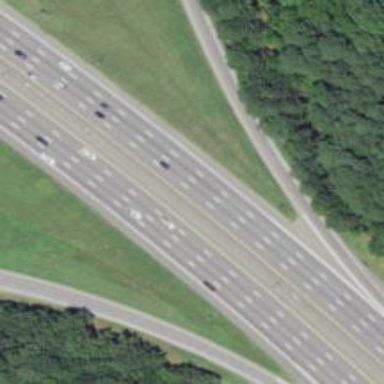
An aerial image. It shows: Asphalt motorway.